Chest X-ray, PA view. Patient: 28 years old, sex F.
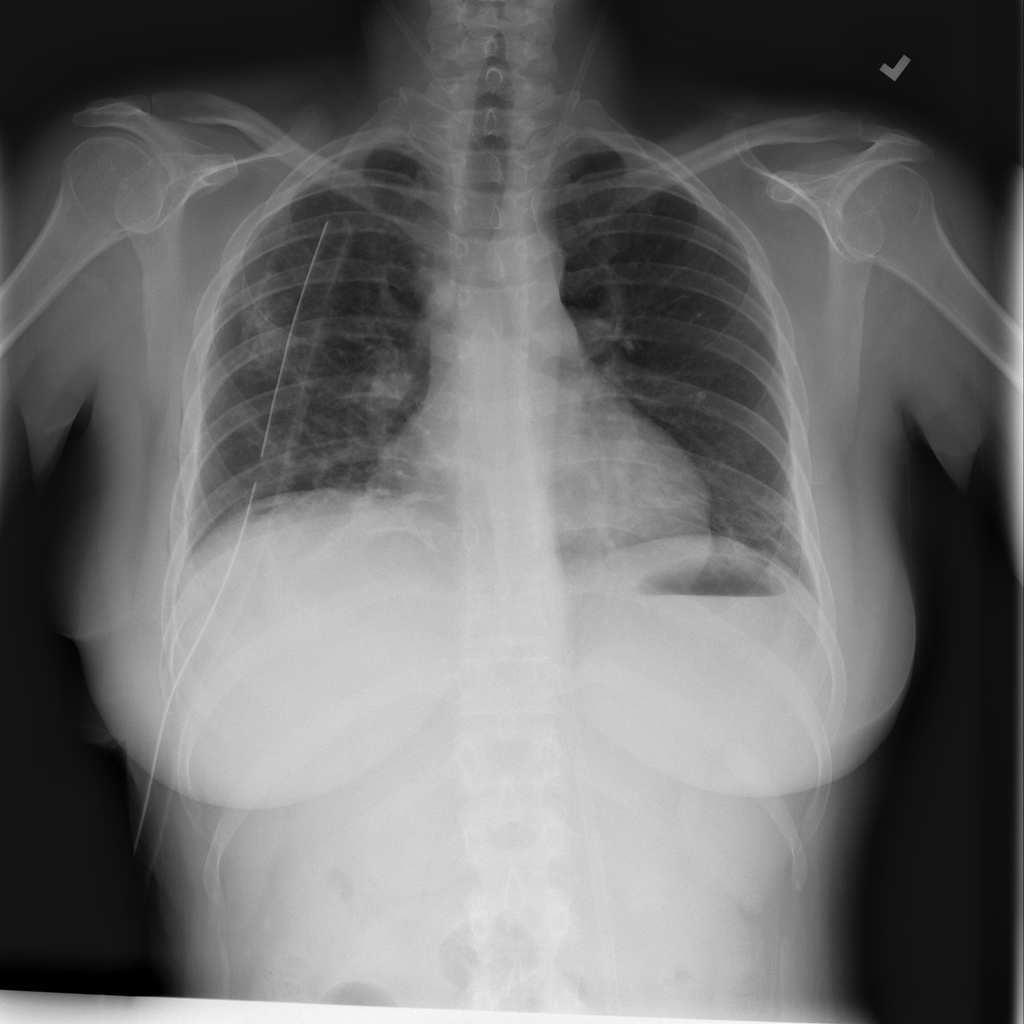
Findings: Emphysema